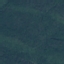
Land use / land cover class: Forest